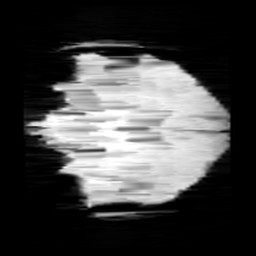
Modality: minIP
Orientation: coronal
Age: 12
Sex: female
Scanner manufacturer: siemens
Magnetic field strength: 3 T
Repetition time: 0.027 s
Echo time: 0.02 s